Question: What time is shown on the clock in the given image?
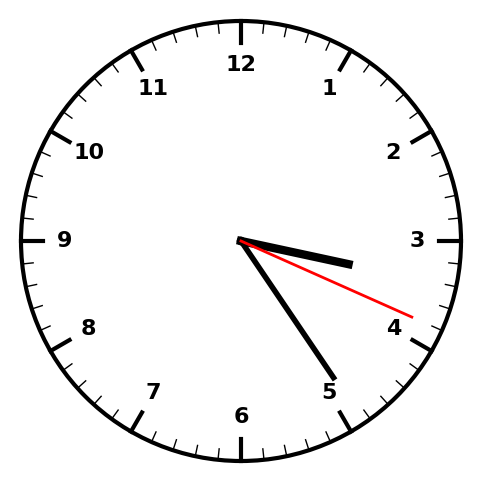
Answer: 03:24:19